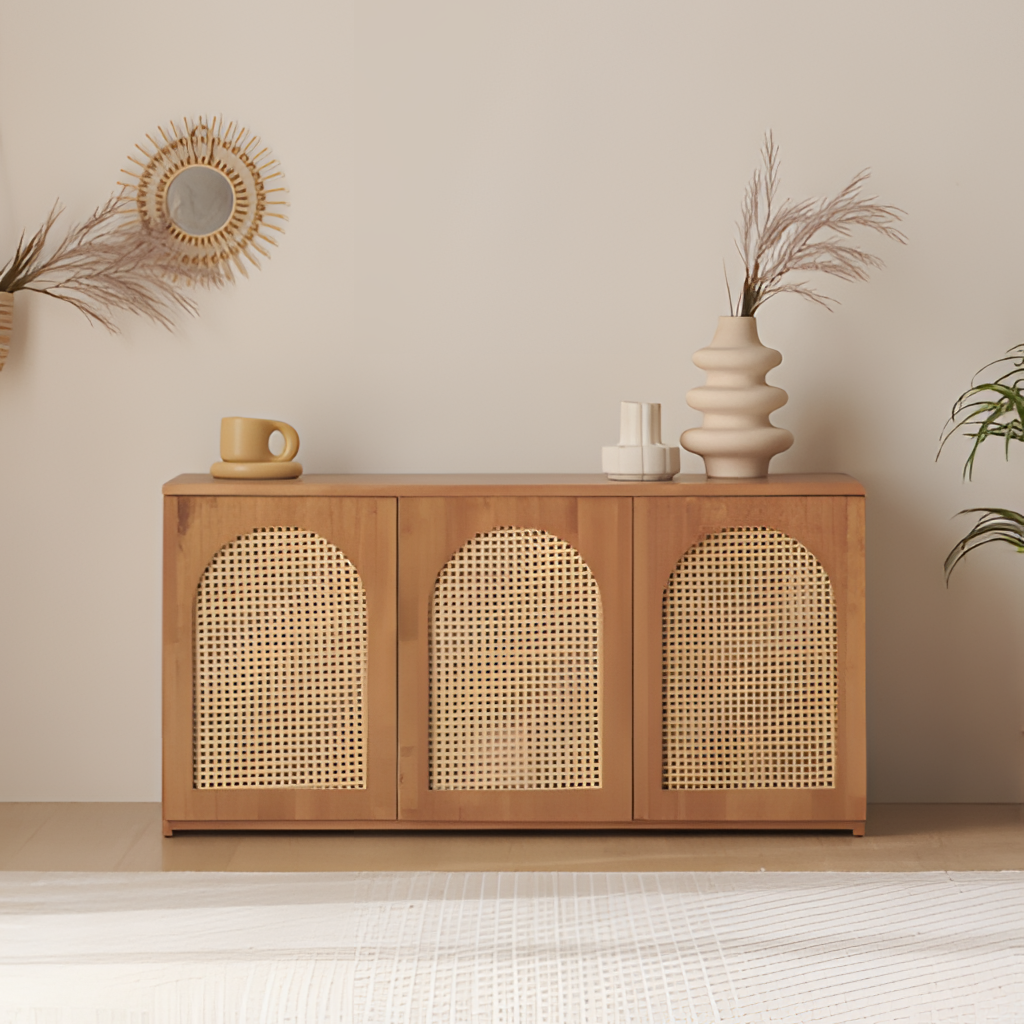
living room, wood cabinet, beige wood flooring, with plank pattern, beige paint wallpaper, with solid pattern, bohemian